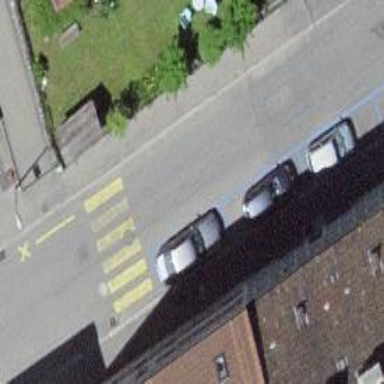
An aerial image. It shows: Marked road crossing.